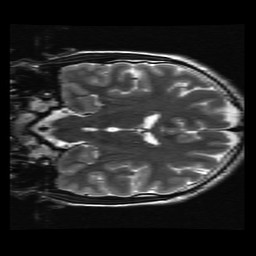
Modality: T2w
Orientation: coronal
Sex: male
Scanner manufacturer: ge
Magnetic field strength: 3 T
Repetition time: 5 s
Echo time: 0.1015 s